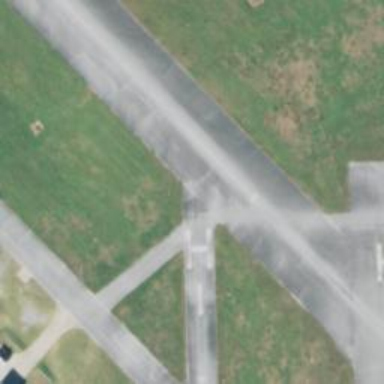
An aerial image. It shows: Asphalt runway at the airport.